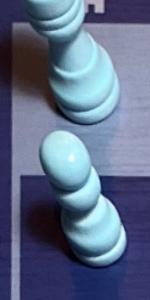
Label: Pawn_White